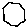
Label: hexagon